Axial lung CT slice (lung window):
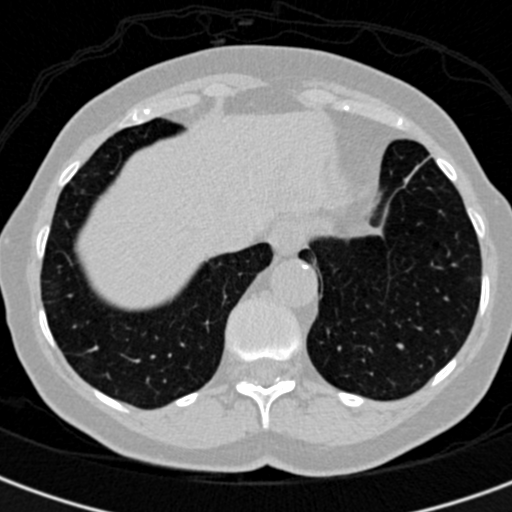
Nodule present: no